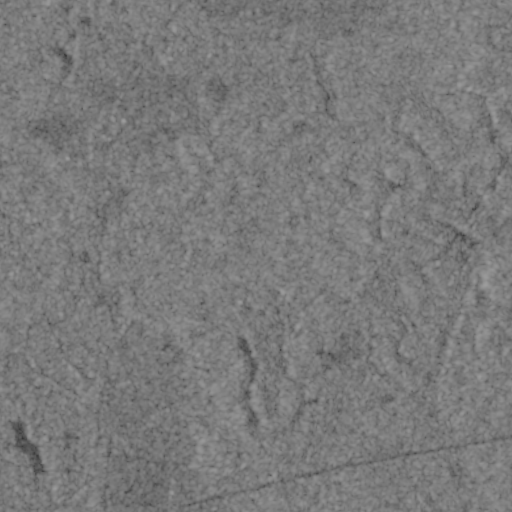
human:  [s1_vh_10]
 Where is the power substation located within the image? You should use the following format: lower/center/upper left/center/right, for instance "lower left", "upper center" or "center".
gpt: The power substation is located in the lower left of the image.
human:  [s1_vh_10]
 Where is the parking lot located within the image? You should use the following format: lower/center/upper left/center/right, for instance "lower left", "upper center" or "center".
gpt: There is no parking lot in the image.

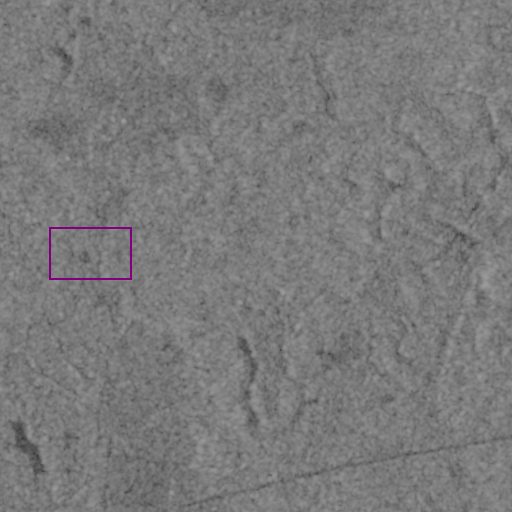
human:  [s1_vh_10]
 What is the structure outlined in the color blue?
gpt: There is no blue outline.
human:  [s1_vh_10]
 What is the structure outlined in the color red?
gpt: There is no structure outlined in red.